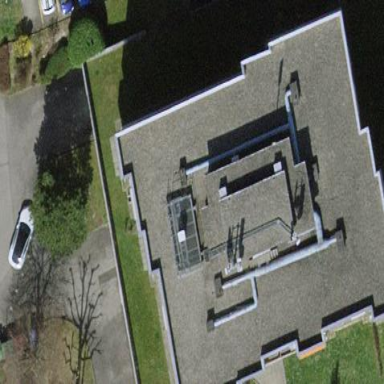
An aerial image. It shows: Building with apartments and flat roof.